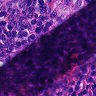
Metastatic tissue present: no